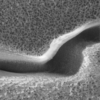
Label: not_dusty